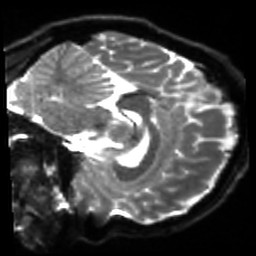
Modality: sbref
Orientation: sagittal
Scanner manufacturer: siemens
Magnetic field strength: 3 T
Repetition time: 4 s
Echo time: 0.0594 s